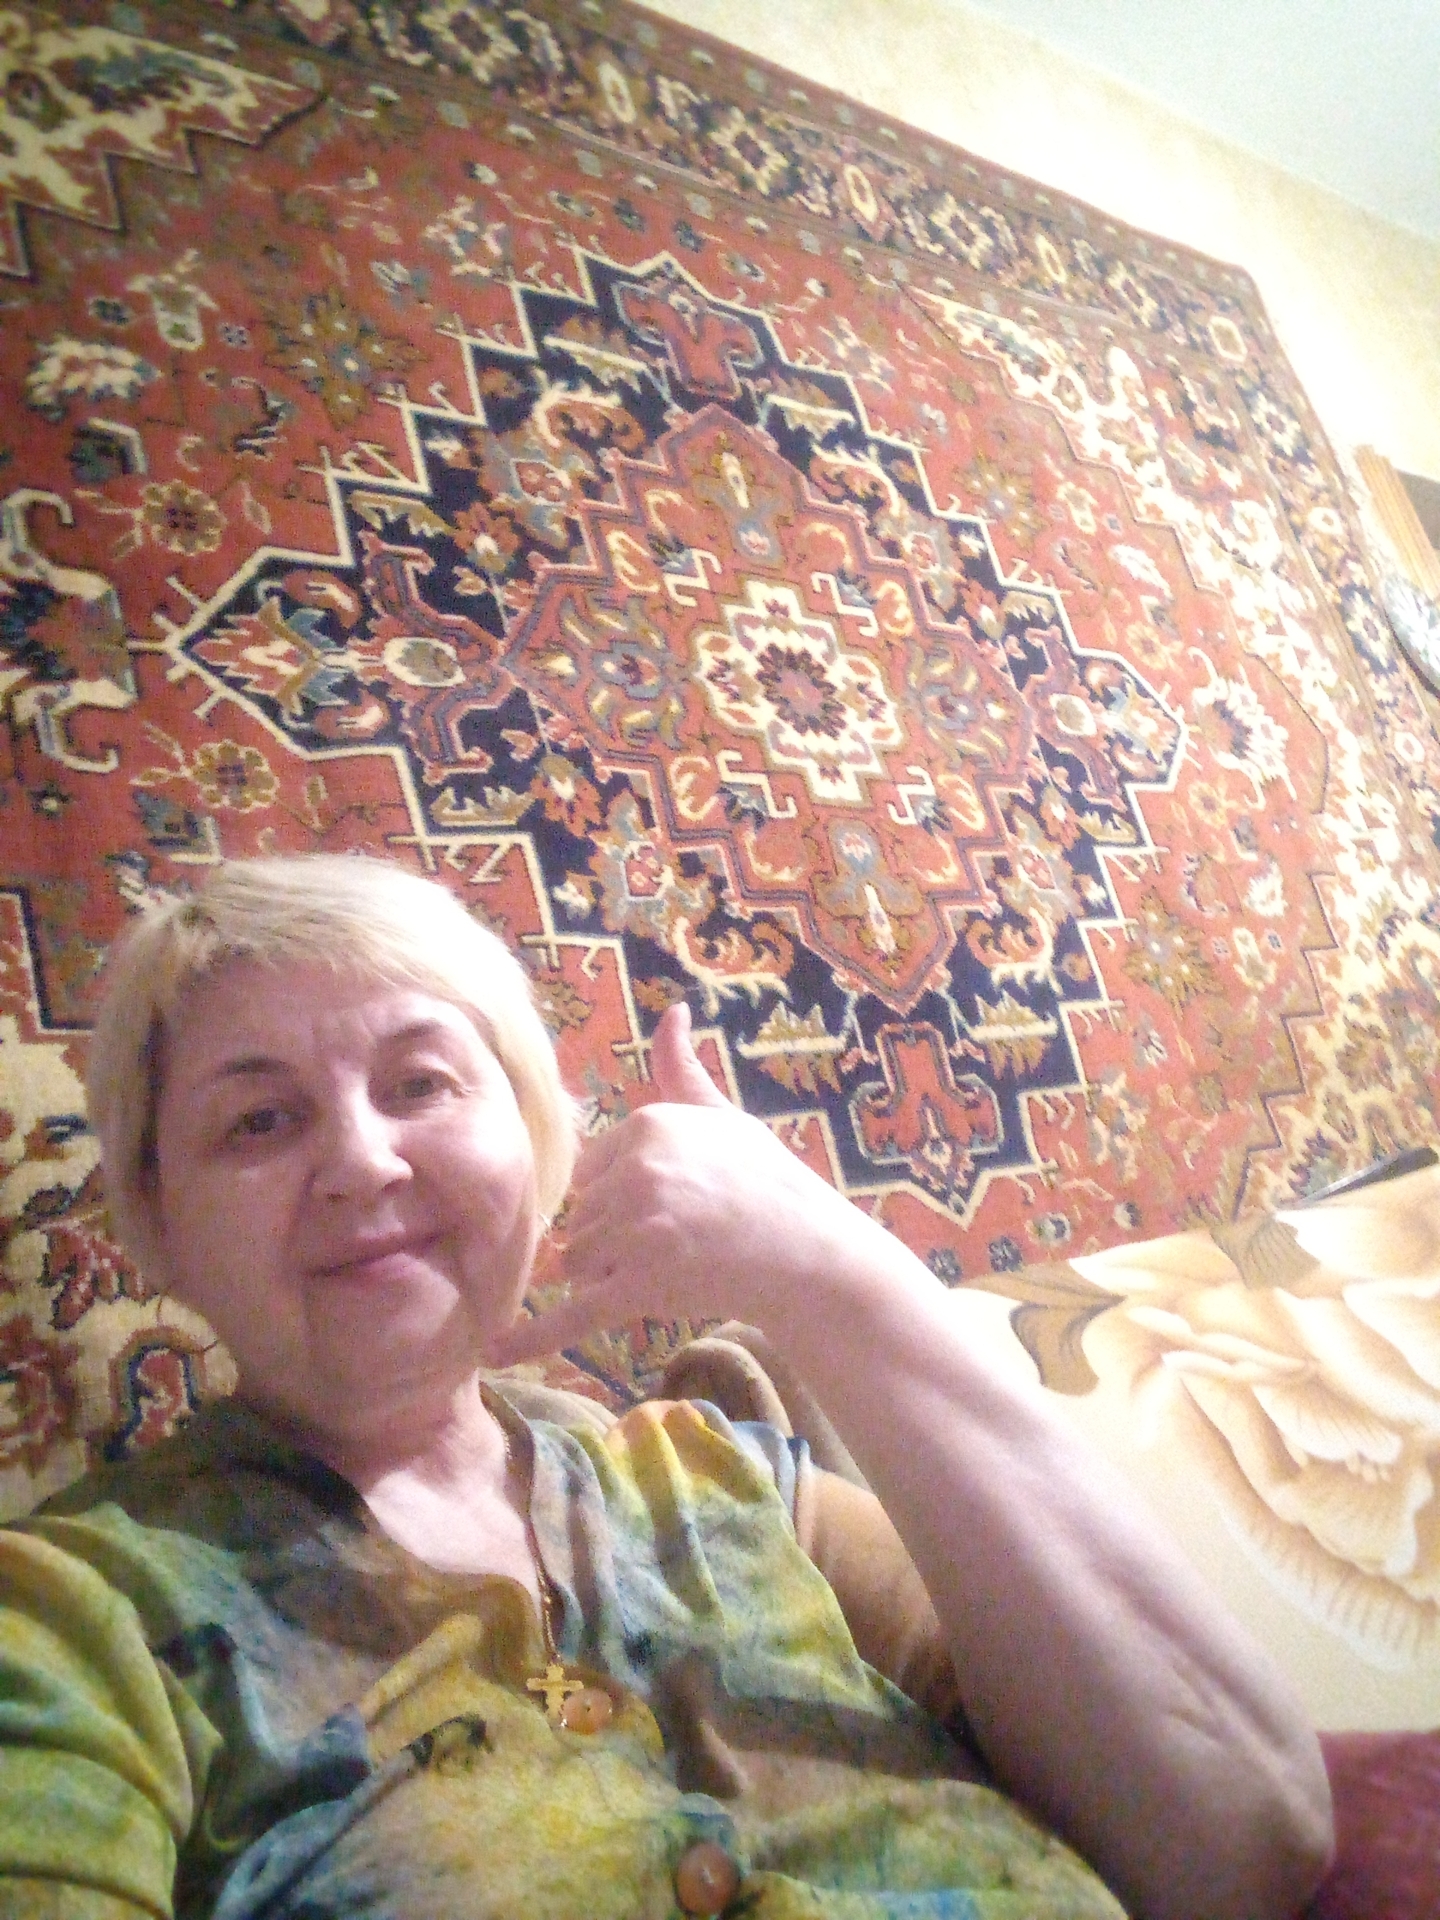
Label: noise